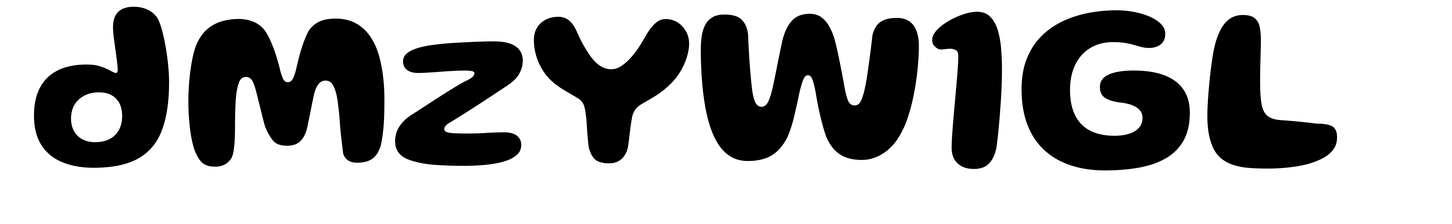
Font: Gluten_SemiBold